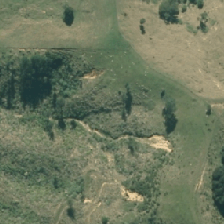
Land cover: high_producing_grassland